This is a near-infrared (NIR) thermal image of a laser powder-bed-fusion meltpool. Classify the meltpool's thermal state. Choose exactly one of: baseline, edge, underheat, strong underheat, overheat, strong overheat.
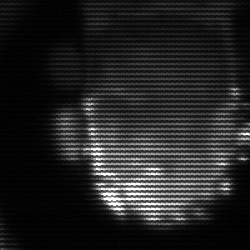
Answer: baseline